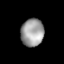
Tissue: lung
Cell type: Epithelial cells
Senescence score: 0.5978
Nuclear area (px): 618
Mean DAPI intensity: 158.133